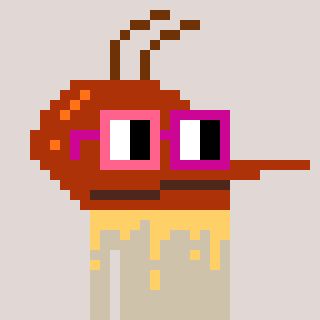
a pixel art character with square pink and red glasses, a mosquito-shaped head and a bege-colored body on a warm background